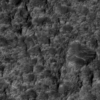
Label: not_dusty